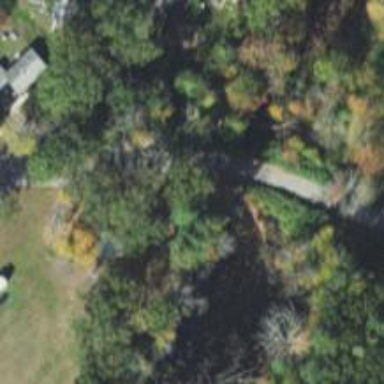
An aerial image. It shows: Culvert tunnel.